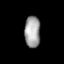
Tissue: prostate
Cell type: Epithelial cells
Senescence score: 0.2897
Nuclear area (px): 487
Mean DAPI intensity: 160.706